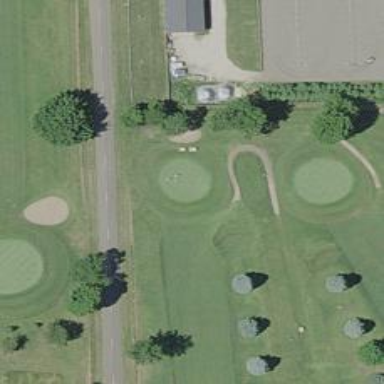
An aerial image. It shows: Golf hole.